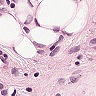
Metastatic tissue present: yes